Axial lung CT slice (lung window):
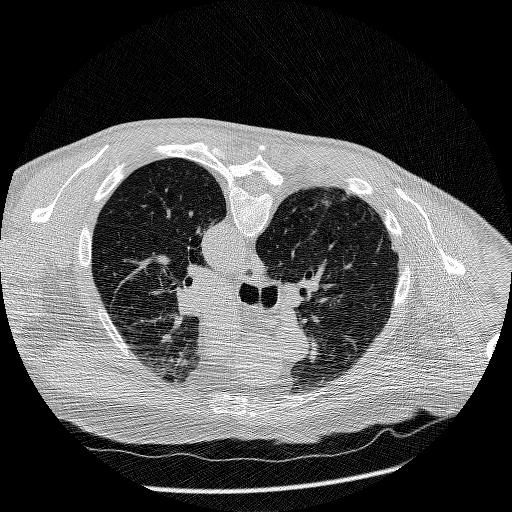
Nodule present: yes
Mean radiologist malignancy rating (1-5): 4.75